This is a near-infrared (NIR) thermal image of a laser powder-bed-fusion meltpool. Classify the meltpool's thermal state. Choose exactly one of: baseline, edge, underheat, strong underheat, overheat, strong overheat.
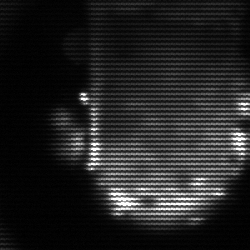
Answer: baseline